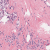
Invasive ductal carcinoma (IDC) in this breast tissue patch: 1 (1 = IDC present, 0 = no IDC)